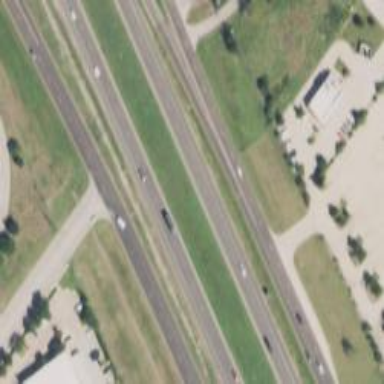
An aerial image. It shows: Secondary road with frontage road alongside.